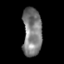
Tissue: skin
Cell type: Epithelial cells
Senescence score: 0.2572
Nuclear area (px): 906
Mean DAPI intensity: 124.435